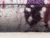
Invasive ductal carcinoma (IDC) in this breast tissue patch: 0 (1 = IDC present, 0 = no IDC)